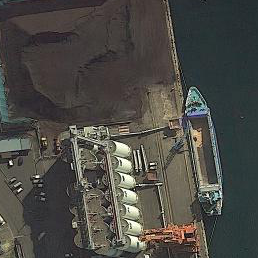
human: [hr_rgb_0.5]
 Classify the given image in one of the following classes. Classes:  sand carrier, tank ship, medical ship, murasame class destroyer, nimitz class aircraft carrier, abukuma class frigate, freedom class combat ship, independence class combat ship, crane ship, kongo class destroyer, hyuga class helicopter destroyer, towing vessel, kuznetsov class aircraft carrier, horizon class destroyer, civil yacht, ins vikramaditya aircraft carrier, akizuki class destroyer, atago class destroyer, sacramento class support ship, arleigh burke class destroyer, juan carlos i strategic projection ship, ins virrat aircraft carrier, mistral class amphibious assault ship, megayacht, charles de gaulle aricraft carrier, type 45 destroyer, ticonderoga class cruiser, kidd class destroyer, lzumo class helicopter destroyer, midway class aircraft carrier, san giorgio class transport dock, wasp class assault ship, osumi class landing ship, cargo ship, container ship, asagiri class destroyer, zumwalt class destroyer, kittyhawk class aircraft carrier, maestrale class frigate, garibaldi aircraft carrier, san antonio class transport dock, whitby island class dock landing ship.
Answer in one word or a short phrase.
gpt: Sand carrier